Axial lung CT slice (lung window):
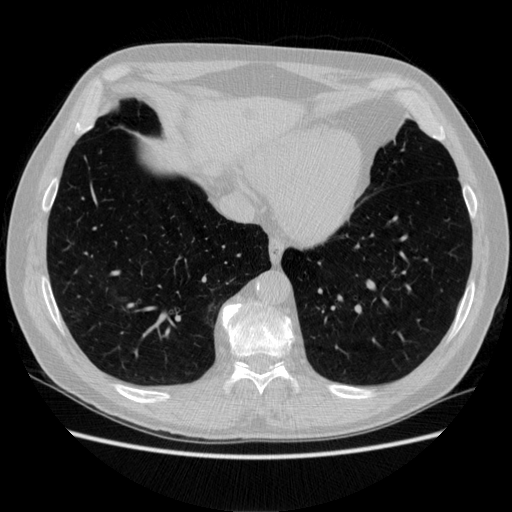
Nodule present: no